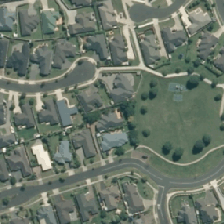
Land cover: urban_build_up